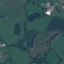
Land use / land cover: Pasture